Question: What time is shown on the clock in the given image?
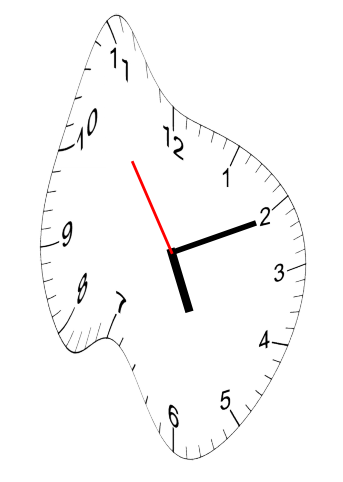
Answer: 05:10:54